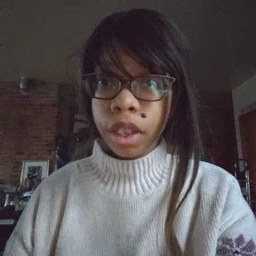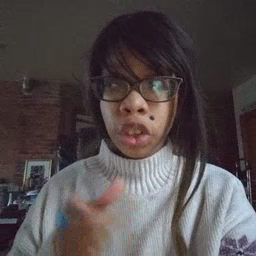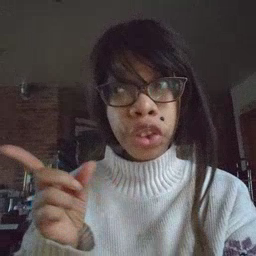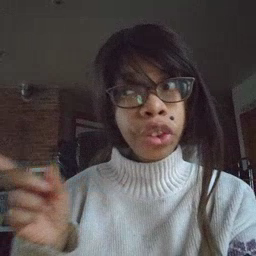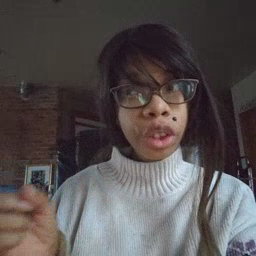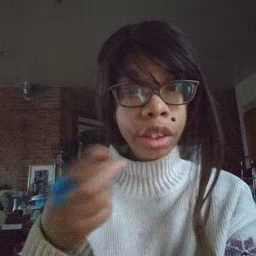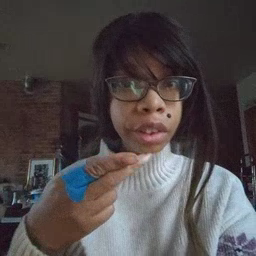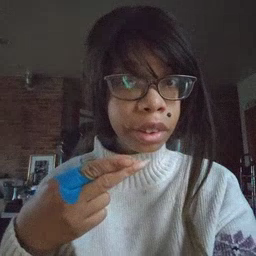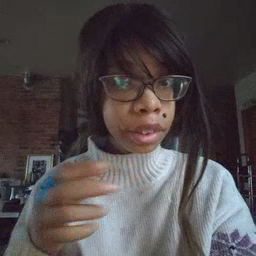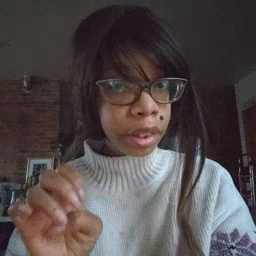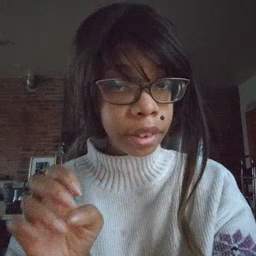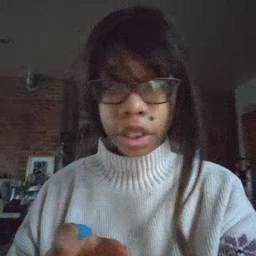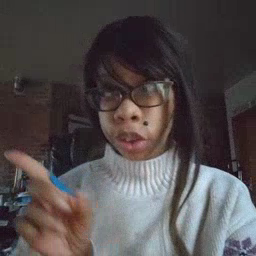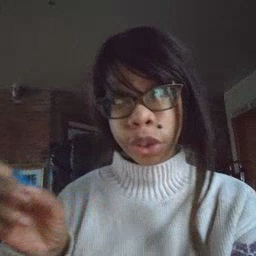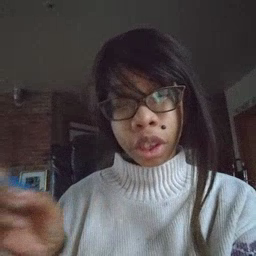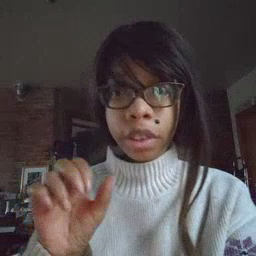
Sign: hesheit